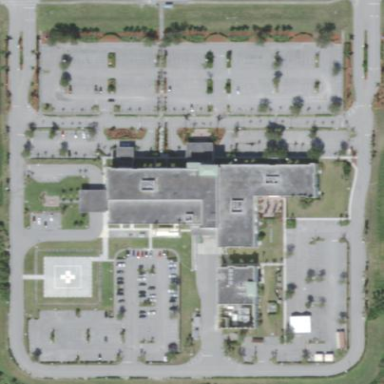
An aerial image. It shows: Healthcare facility identified as hospital.